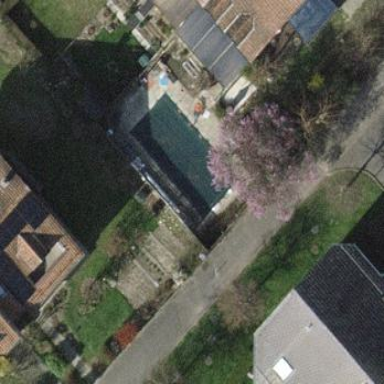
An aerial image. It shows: Swimming pool located in leisure land.